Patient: sex F, age 70
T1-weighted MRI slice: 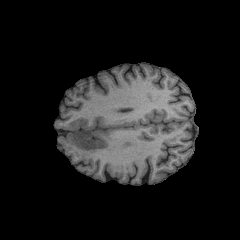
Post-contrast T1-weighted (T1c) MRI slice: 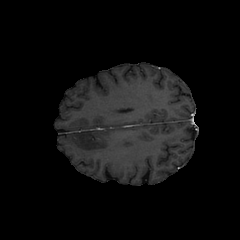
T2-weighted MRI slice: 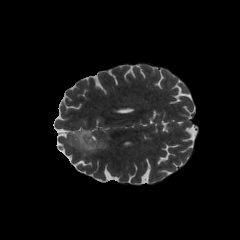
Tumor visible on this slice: yes
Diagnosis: Oligodendroglioma, IDH-mutant, 1p/19q-codeleted
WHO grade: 2